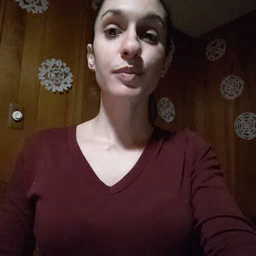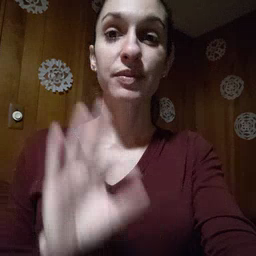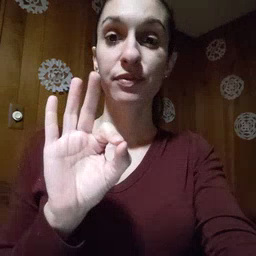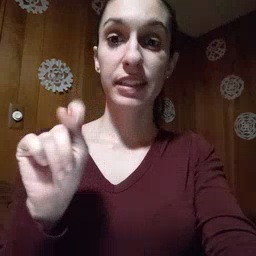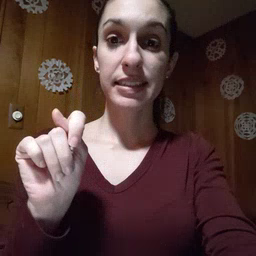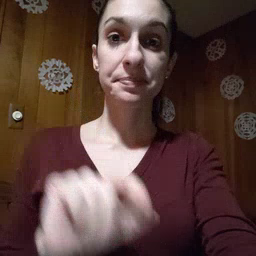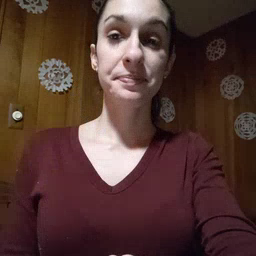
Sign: feet